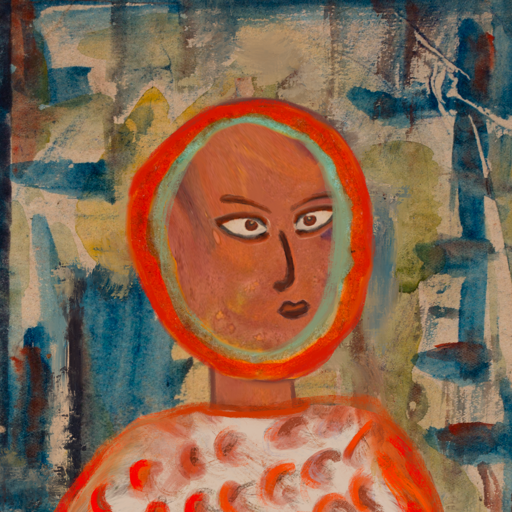
Background: Orphan, Head And Neck Side: Mother_And_Son_Son, Face Side: Roy_Bahadur, Bust: Rupkatha, Hair Side: Sisters, Head Accessory: Blank, Second Necklace: Blank, Necklace: Blank, Baby: Blank